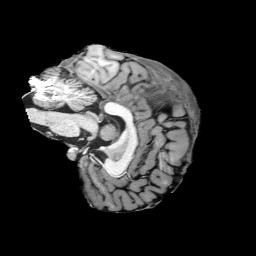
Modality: UNIT1
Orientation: sagittal